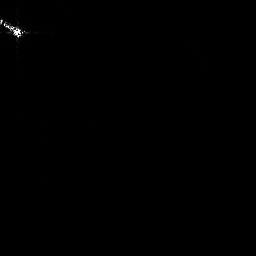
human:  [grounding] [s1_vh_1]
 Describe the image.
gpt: In the satellite image, there is  <ref>1 medium ship </ref> <box>[[0, 6, 10, 14, 0]]</box> located at top left.